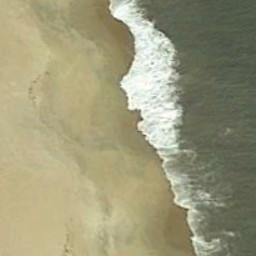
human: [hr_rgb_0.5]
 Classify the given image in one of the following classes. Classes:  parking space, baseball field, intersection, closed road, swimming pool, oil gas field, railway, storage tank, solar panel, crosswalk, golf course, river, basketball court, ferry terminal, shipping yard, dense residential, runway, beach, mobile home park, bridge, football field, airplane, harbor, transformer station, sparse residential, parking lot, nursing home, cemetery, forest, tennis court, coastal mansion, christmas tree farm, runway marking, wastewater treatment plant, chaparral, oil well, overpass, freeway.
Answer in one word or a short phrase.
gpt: beach